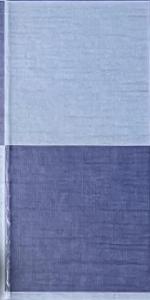
Label: Empty